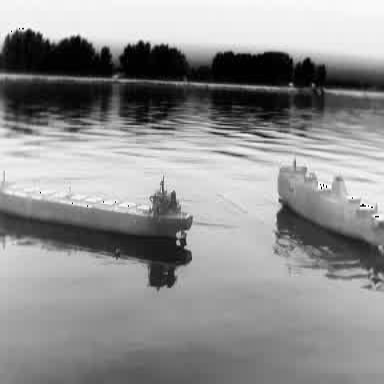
There is a liner in the infrared image.